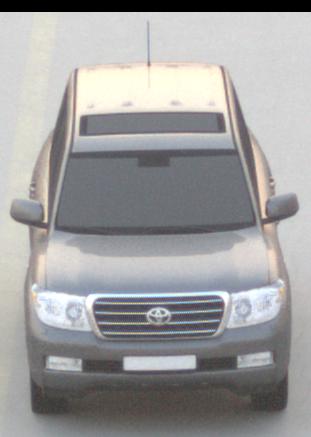
Make: Toyota
Model: Land Cruiser V8 4.7
Detailed model: Land Cruiser V8 (J20)
Model produced from: 2008/03
Model produced until: 2009/11
Doors: 5
Color: gray
Road condition: dry road
Daytime: dawn
Contrast: low contrast